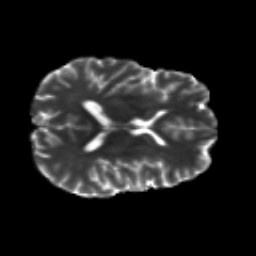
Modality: T2w
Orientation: axial
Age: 30
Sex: male
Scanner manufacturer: siemens
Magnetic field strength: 3 T
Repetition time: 8.8 s
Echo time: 0.085 s